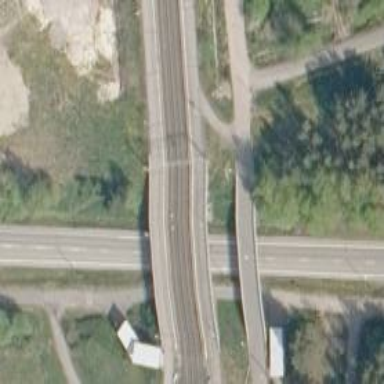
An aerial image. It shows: Bridge with contact line electrification.